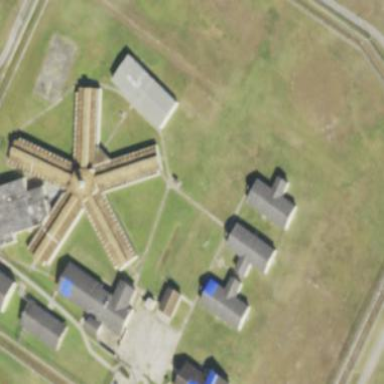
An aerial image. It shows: Prison facility surrounded by fence.